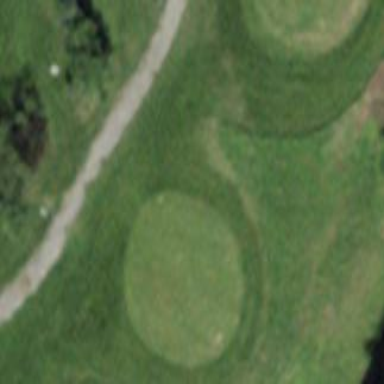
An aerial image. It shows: Golf tee.